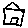
Label: house